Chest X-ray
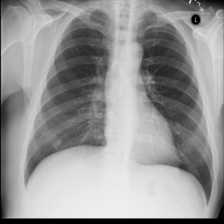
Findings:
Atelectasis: negative
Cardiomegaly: negative
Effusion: negative
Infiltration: positive
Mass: negative
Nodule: positive
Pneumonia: negative
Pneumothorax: negative
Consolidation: negative
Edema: negative
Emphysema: negative
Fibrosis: negative
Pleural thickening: negative
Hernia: negative